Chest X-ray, PA view. Patient: 45 years old, sex F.
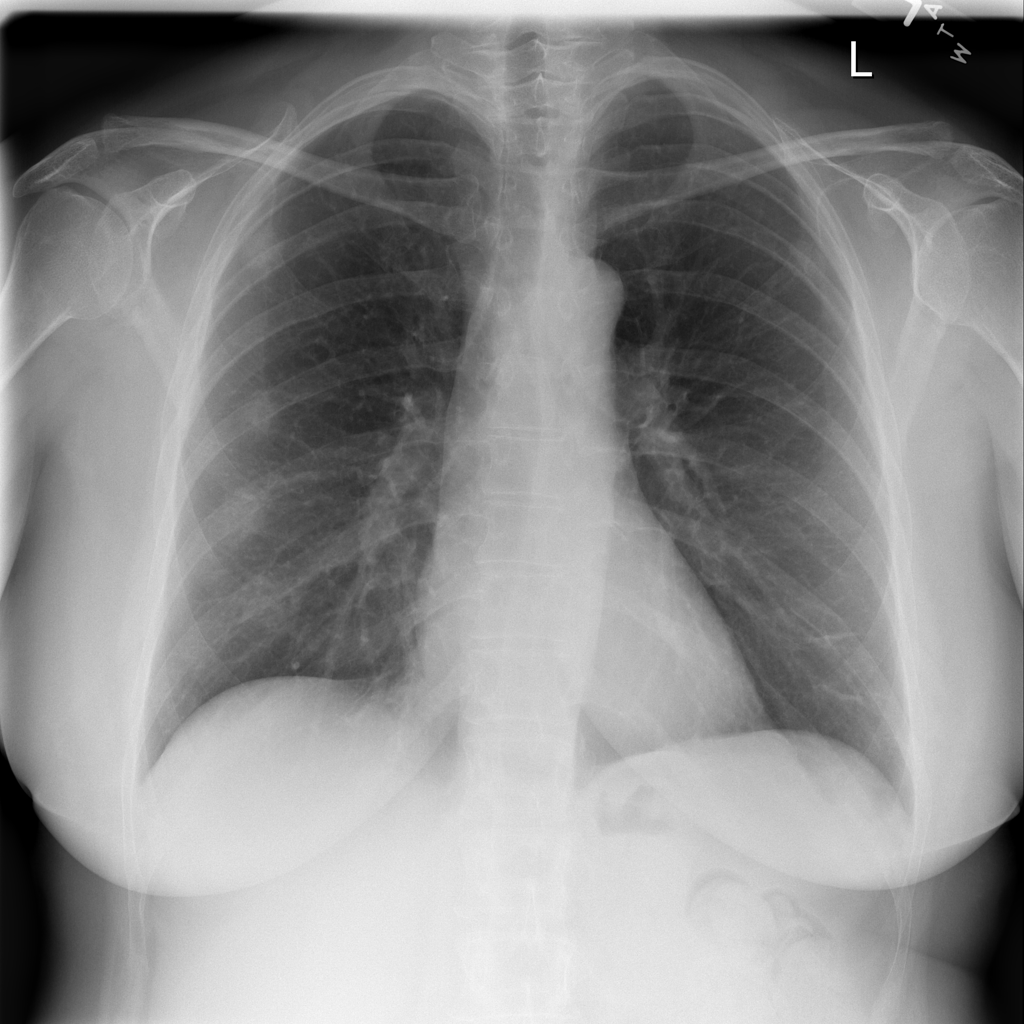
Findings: Atelectasis